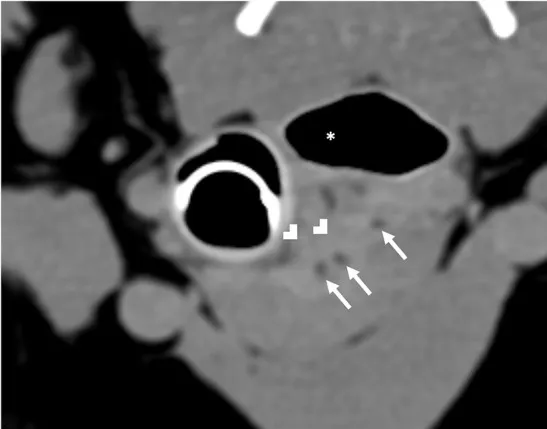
Computed tomography of hyperattenuating soft tissue (white chevrons) representing the fistulous tract that is contiguous with the esophagus (white asterisk). Within the fistulous tract there are small gas bubbles (white arrows).
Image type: radiology (ct)